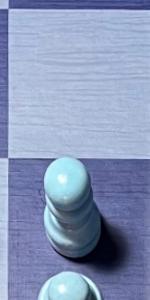
Label: Pawn_White